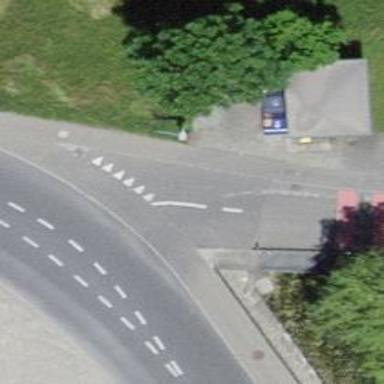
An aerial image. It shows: Road with "give way" sign.